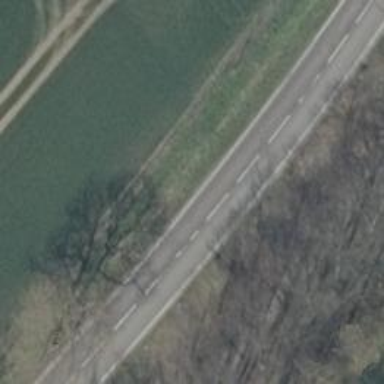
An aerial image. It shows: Secondary road with asphalt surface.